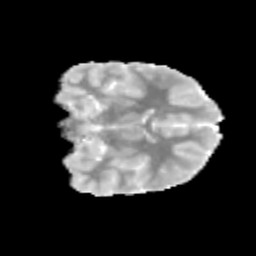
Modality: MD
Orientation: coronal
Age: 11
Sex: male
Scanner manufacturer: siemens
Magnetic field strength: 3 T
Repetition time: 3.8 s
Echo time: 0.07 s